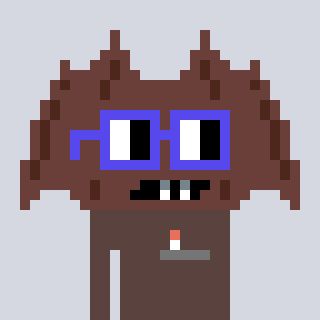
a pixel art character with square blue glasses, a bat-shaped head and a darkbrown-colored body on a cool background